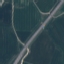
Land use / land cover: Highway